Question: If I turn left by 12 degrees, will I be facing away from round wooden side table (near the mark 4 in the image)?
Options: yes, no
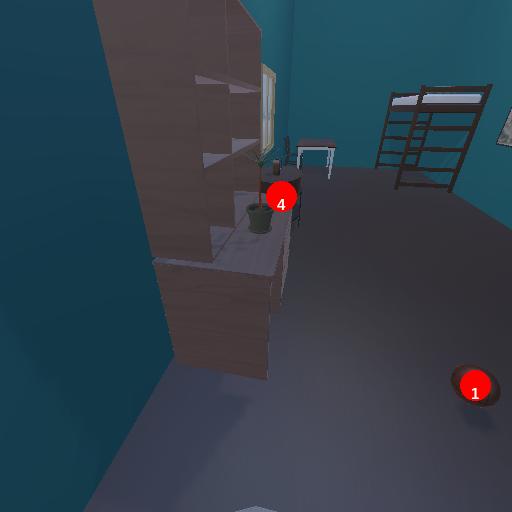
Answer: yes